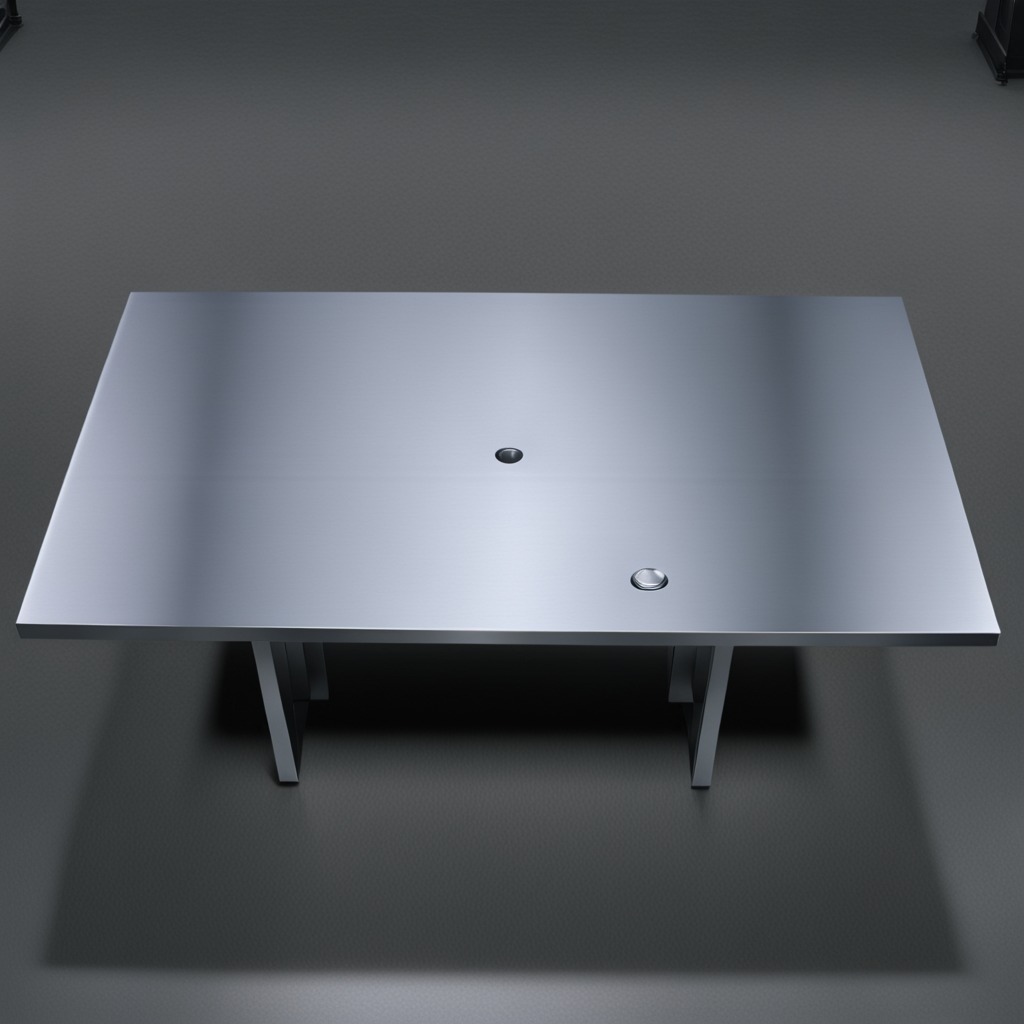
A metal nut is lying on the tabletop in the evening.